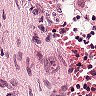
Metastatic tissue present: no